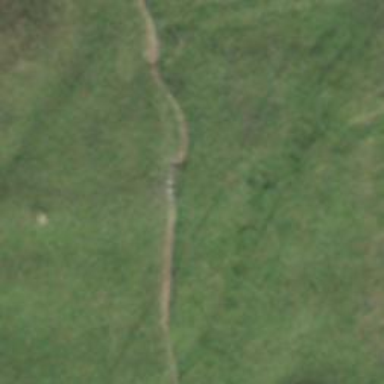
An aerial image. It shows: Path.